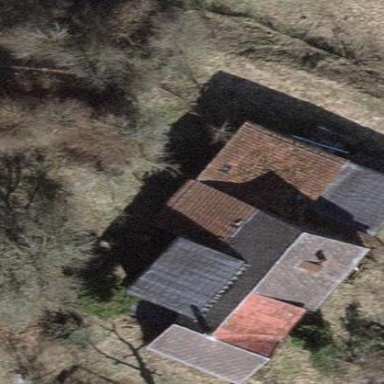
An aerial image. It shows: Simple and straightforward house.